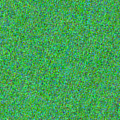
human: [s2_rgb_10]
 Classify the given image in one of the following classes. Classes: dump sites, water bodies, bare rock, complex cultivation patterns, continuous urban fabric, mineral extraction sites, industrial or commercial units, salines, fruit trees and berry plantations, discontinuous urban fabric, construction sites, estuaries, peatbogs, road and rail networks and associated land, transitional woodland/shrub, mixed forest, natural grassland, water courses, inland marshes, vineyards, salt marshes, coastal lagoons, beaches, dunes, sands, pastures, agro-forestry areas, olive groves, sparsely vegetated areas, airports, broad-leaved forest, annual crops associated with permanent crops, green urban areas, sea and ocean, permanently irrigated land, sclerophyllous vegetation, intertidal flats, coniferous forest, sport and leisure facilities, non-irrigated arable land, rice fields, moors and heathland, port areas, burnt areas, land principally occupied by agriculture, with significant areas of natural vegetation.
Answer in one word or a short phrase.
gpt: sea and ocean